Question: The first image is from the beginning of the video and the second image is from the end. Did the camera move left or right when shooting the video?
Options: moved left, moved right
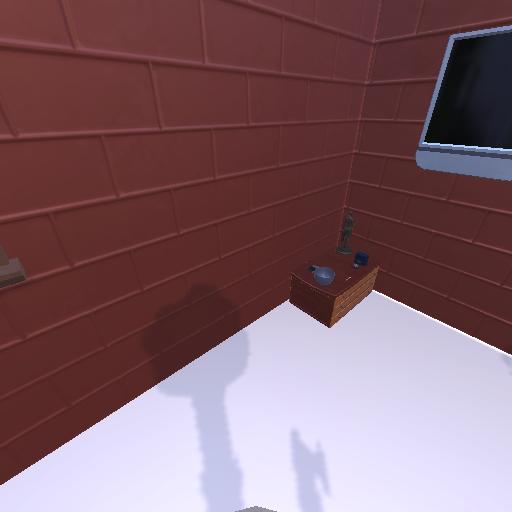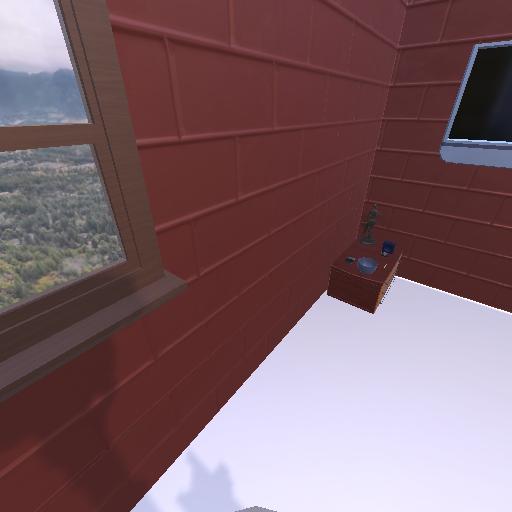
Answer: moved left